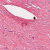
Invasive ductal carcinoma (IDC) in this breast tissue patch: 0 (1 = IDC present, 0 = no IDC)